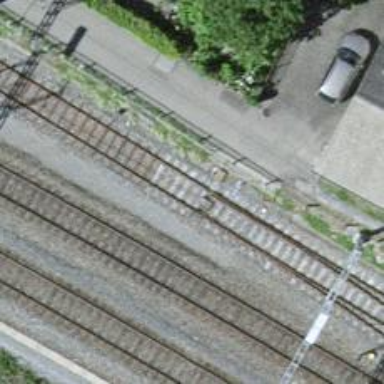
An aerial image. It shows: Railway switch.